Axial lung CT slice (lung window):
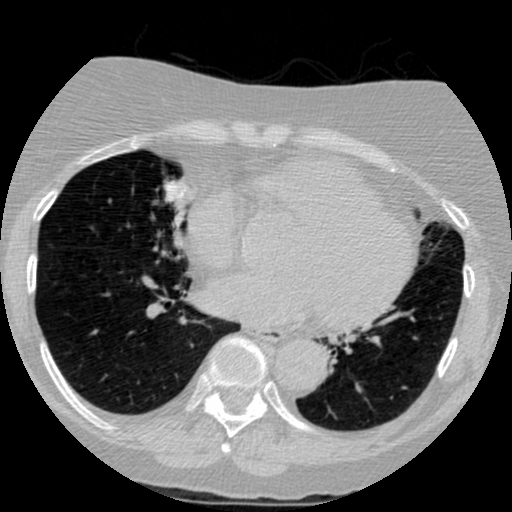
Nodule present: yes
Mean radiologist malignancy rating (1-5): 3.25